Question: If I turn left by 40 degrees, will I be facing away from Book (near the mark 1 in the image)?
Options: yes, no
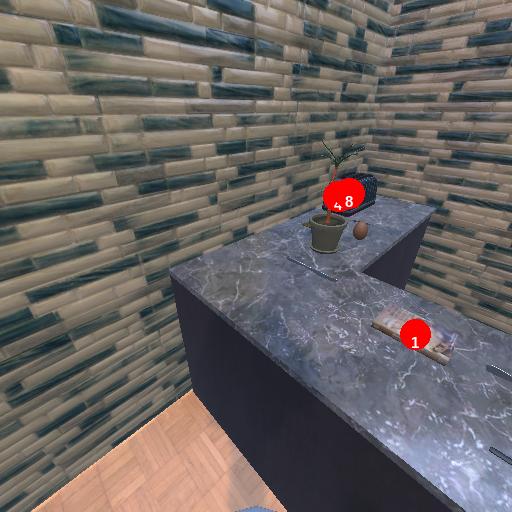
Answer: yes